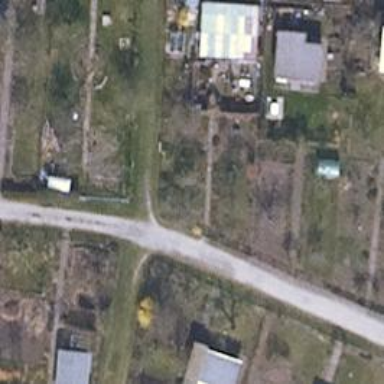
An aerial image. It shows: Service road with compacted grade2 tracktype.